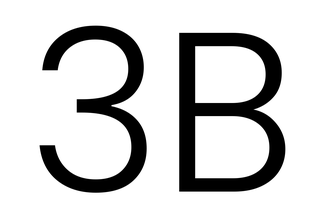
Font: Poppins-Light